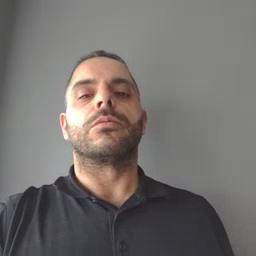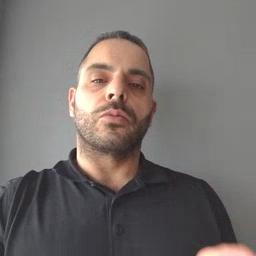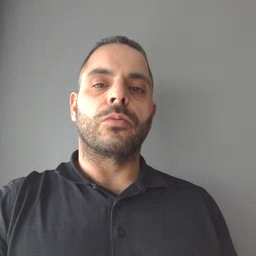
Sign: hesheit